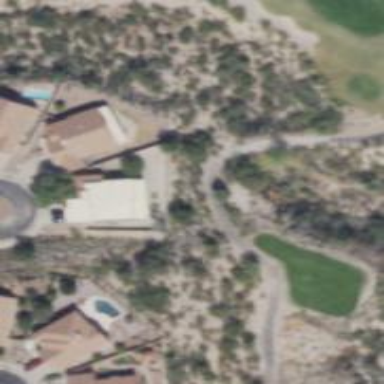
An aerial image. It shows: Path for both road and golf.